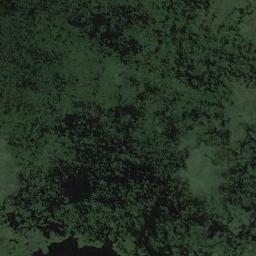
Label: wetland